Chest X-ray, PA view. Patient: 25 years old, sex F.
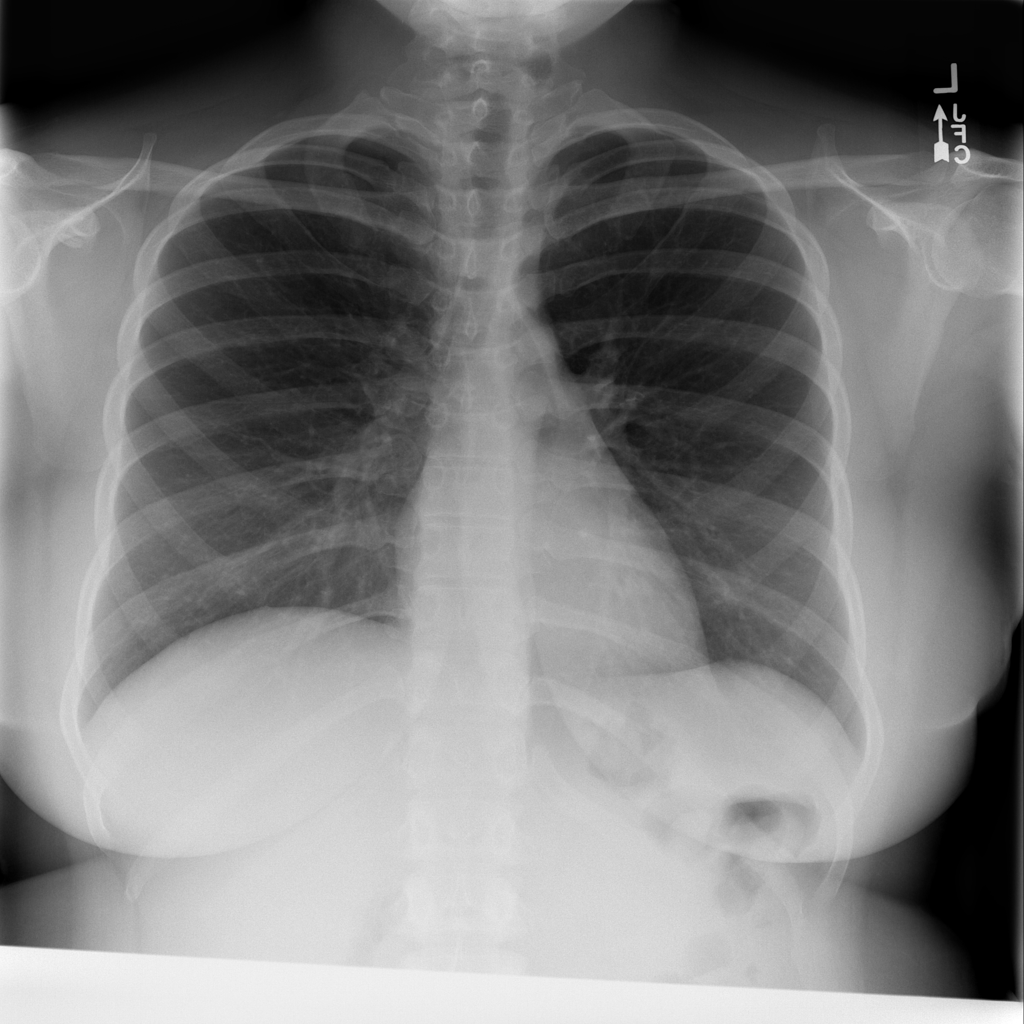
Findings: No Finding